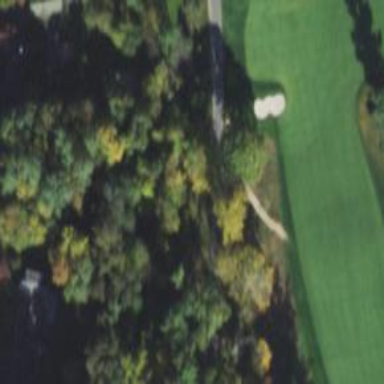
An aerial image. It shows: Path used for both walking and golf.